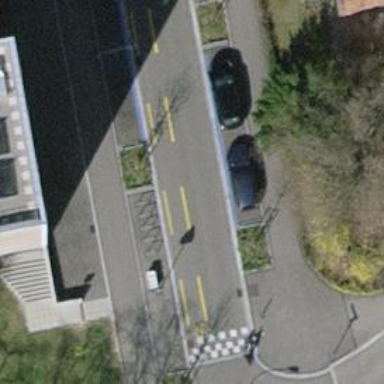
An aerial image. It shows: Bicycle parking area with stands.